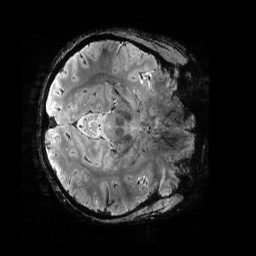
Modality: T2starw
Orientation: axial
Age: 25
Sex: female
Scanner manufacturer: siemens
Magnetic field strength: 6.98 T
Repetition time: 4.91 s
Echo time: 0.016 s